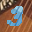
Label: 3